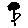
Label: flower